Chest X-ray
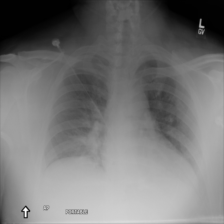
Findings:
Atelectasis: negative
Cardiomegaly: negative
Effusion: negative
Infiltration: negative
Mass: negative
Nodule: negative
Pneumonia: negative
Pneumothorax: negative
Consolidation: negative
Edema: negative
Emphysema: negative
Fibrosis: negative
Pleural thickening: negative
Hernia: negative